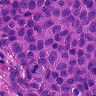
Metastatic tissue present: yes